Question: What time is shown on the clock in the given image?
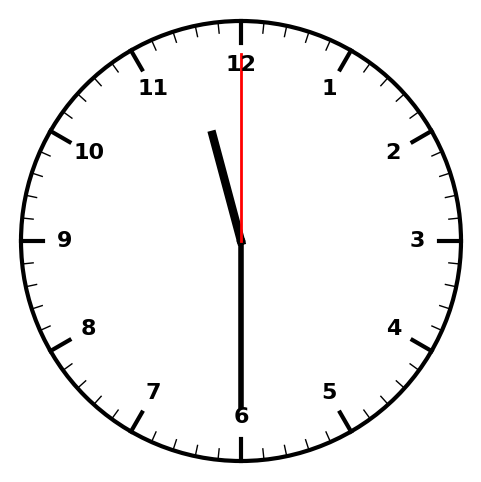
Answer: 11:30:00